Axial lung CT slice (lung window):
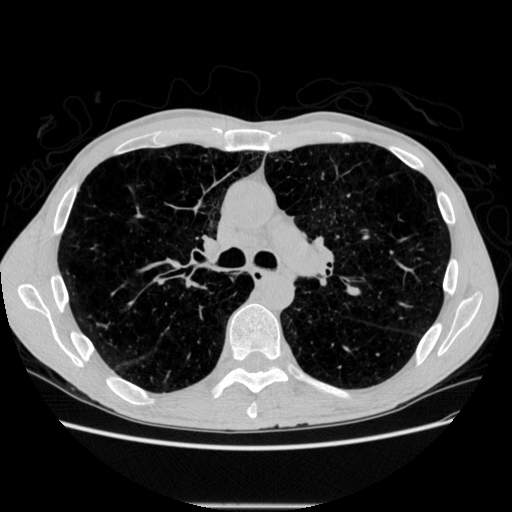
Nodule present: no